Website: home-depot
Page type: cart
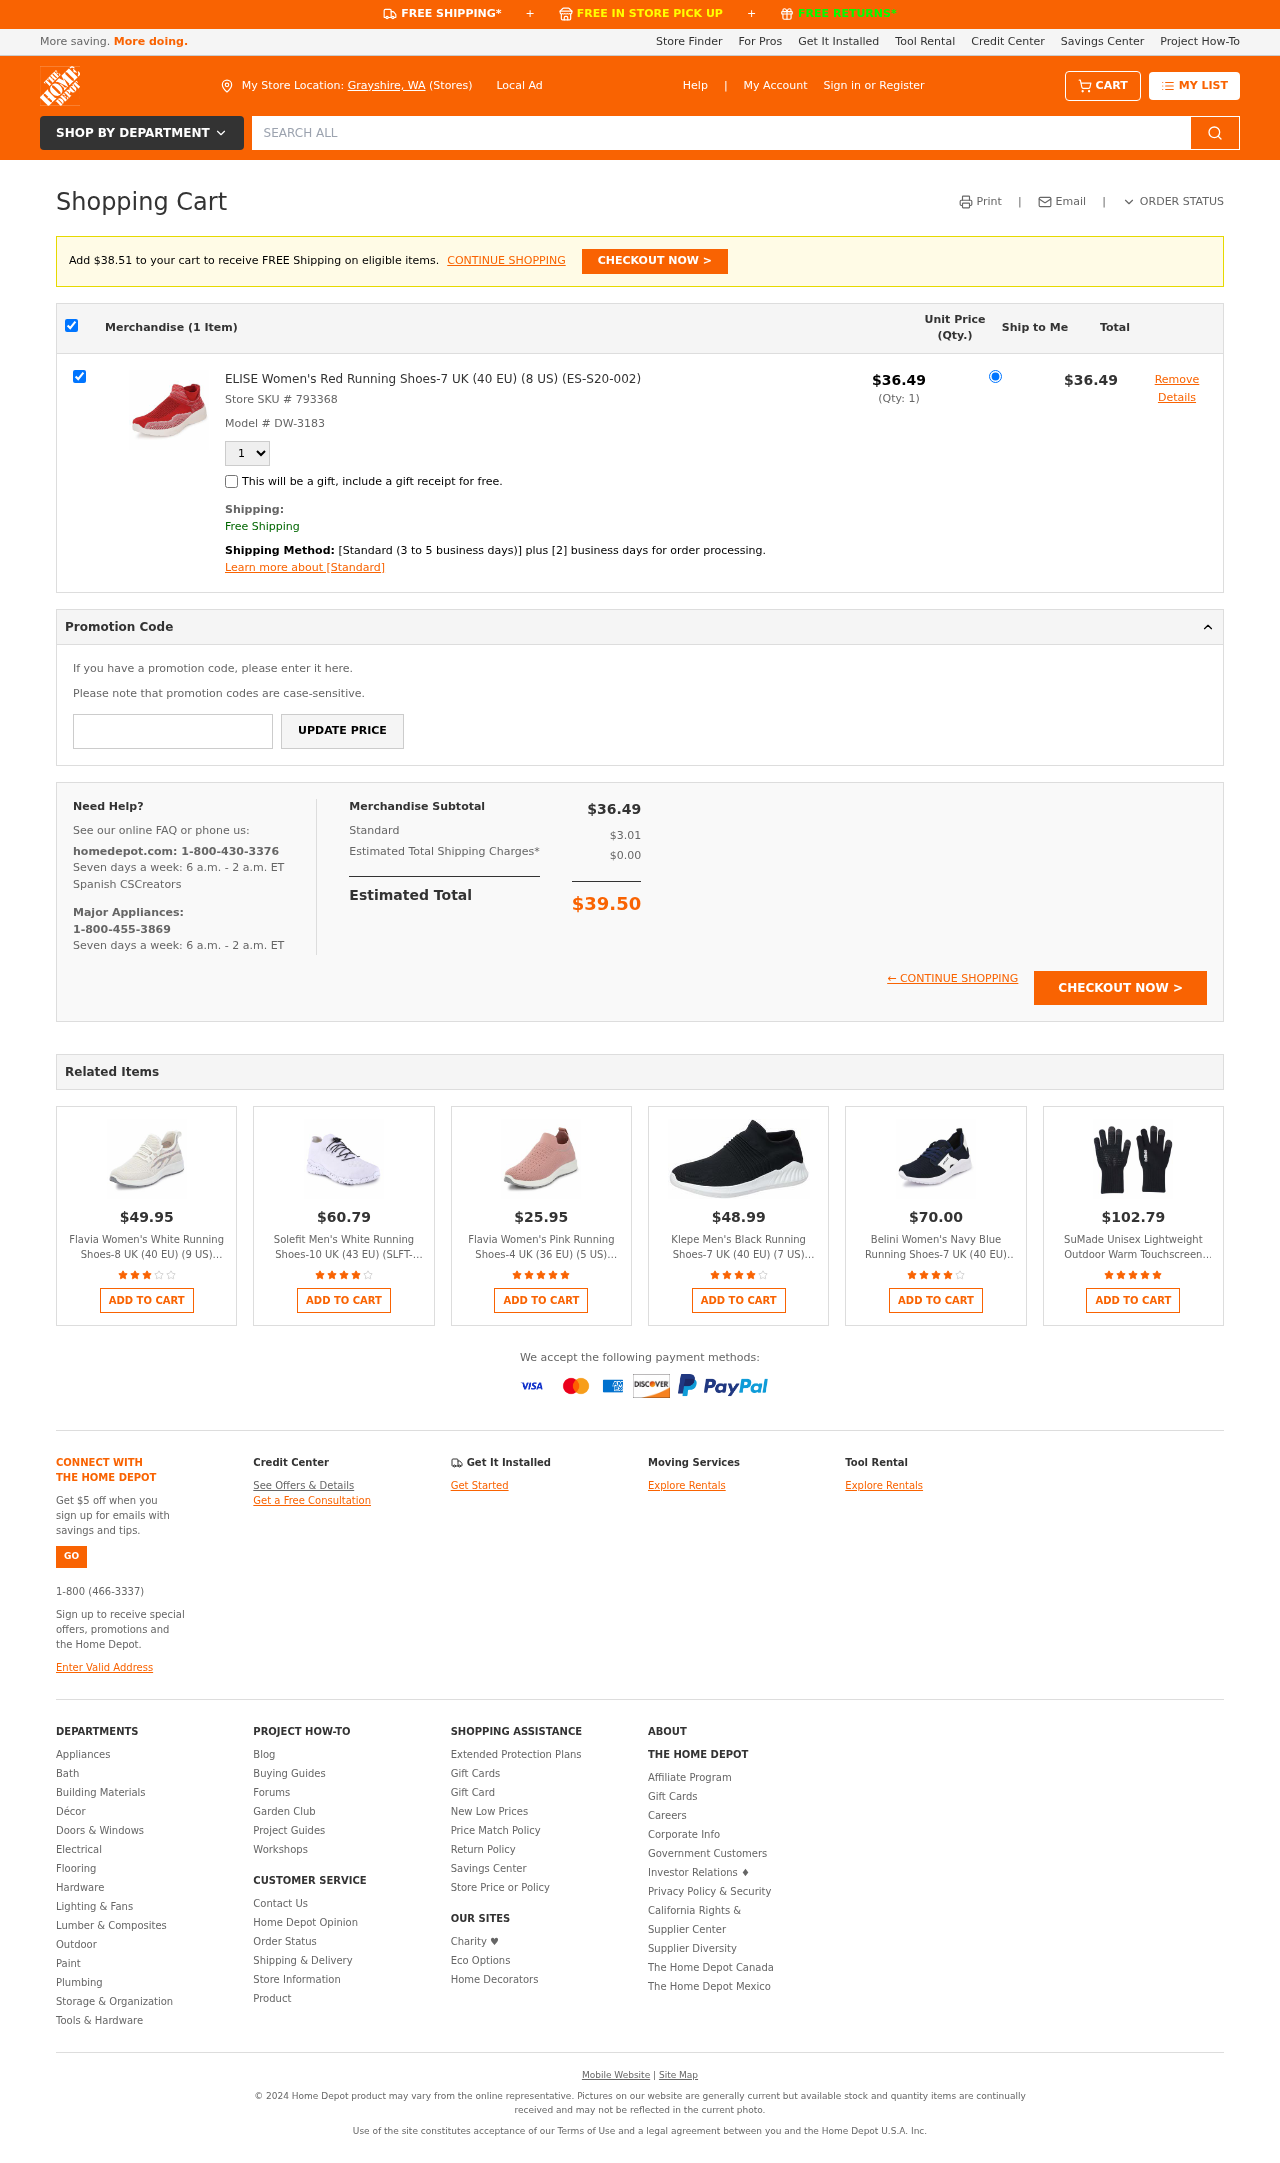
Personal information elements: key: PII_CITY_STATE
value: Grayshire, WA
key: PII_PROMO_CODE
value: VIP9242
Product elements: key: PRODUCT1_NAME
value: ELISE Women's Red Running Shoes-7 UK (40 EU) (8 US) (ES-S20-002)
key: PRODUCT1_PRICE
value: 36.49
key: PRODUCT1_QUANTITY
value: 1
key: PRODUCT2_NAME
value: Flavia Women's White Running Shoes-8 UK (40 EU) (9 US) (FKT/SP020/WHT)
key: PRODUCT2_PRICE
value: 49.95
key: PRODUCT2_RATING
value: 3.3
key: PRODUCT3_NAME
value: Solefit Men's White Running Shoes-10 UK (43 EU) (SLFT-1115)
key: PRODUCT3_PRICE
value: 60.79
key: PRODUCT3_RATING
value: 4.1
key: PRODUCT4_NAME
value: Flavia Women's Pink Running Shoes-4 UK (36 EU) (5 US) (FKT/SP016/PNK)
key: PRODUCT4_PRICE
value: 25.95
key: PRODUCT4_RATING
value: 4.7
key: PRODUCT5_NAME
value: Klepe Men's Black Running Shoes-7 UK (40 EU) (7 US) (KP036/BLK)
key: PRODUCT5_PRICE
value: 48.99
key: PRODUCT5_RATING
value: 3.7
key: PRODUCT6_NAME
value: Belini Women's Navy Blue Running Shoes-7 UK (40 EU) (BS 101NAVY BLUE7)
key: PRODUCT6_PRICE
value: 70
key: PRODUCT6_RATING
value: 3.7
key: PRODUCT7_NAME
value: SuMade Unisex Lightweight Outdoor Warm Touchscreen Waterproof Windproof Running Driving Cycling Hiki
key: PRODUCT7_PRICE
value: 102.79
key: PRODUCT7_RATING
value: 4.7
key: PRODUCT1_SKU
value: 793368
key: PRODUCT1_MODEL
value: DW-3183
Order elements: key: AMOUNT_TO_FREE_SHIPPING
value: $38.51
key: ORDER_NUM_ITEMS
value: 1
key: ORDER_SUBTOTAL
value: $36.49
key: ORDER_TAX
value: $3.01
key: ORDER_SHIPPING_COST
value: $0.00
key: ORDER_TOTAL
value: $39.50
Search elements: key: HEADER_SEARCH
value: SEARCH ALL